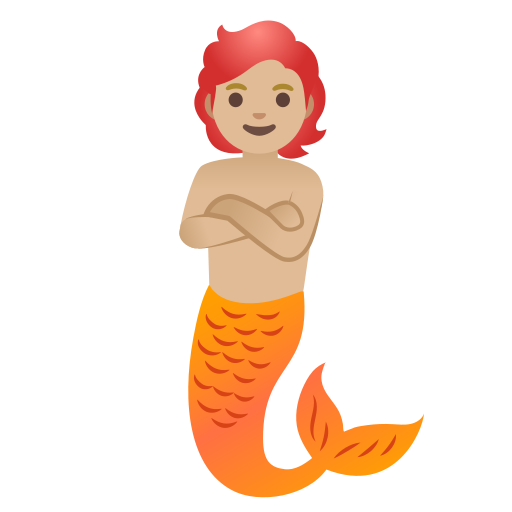
Emoji: 🧜🏼